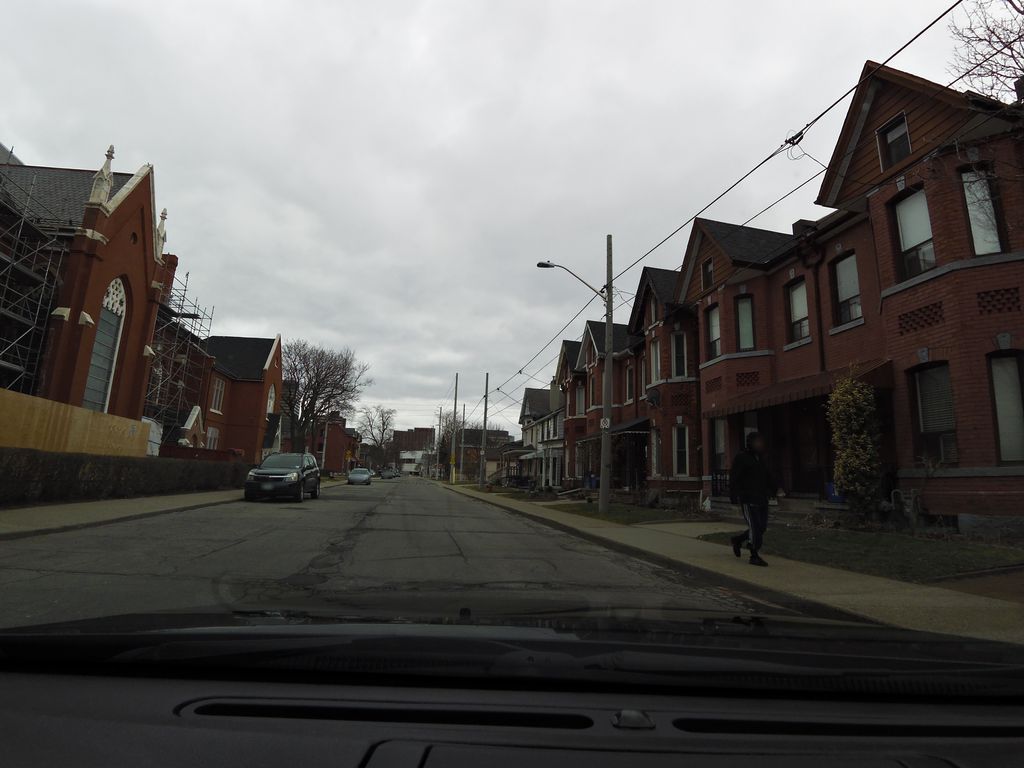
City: hamilton